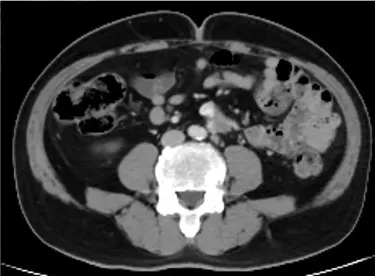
Treatment of rectosigmoid-junction SCC cancer. (D, E) CT scan showed a partial response in abdominal & pelvic cavity metastasis (32 mm x 18 mm) from arterial and portal phase images.
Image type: radiology (ct)